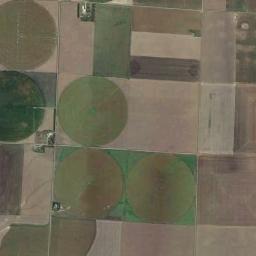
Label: circular_farmland